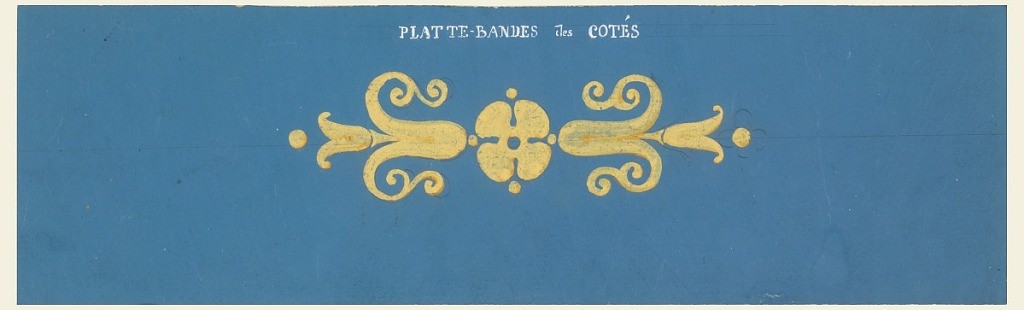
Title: Design for a Woven Platband
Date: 1800–1830
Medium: Graphite, brush and gouache on paper
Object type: Drawing
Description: The repeat consists of two calyxes with blossoms horizontally disposed to blossom rosette. Four petals are sketched with graphite. Obverse is colored blue.